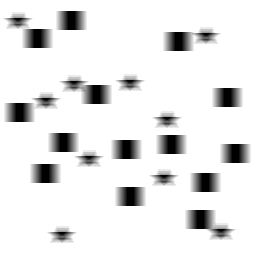
Squares: 14
Triangles: 0
Stars: 10
Total shapes: 24